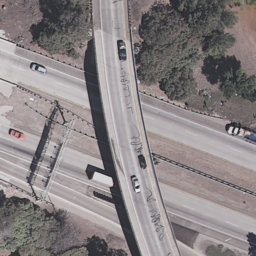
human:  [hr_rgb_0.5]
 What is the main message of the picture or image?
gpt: overpass